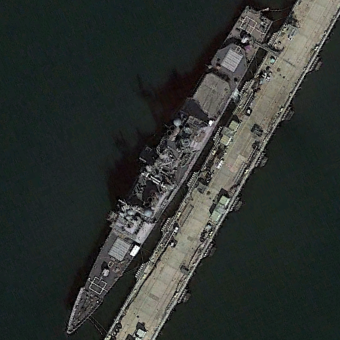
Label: cruiser